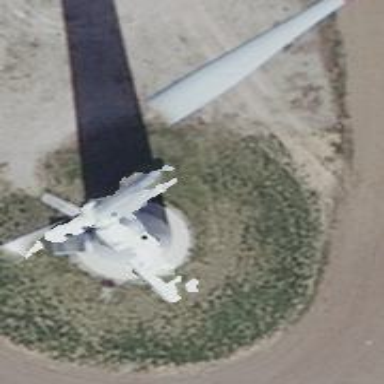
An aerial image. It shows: Wind generator powered by horizontal-axis wind turbine.